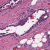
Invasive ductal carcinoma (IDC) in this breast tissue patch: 0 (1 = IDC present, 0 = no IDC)